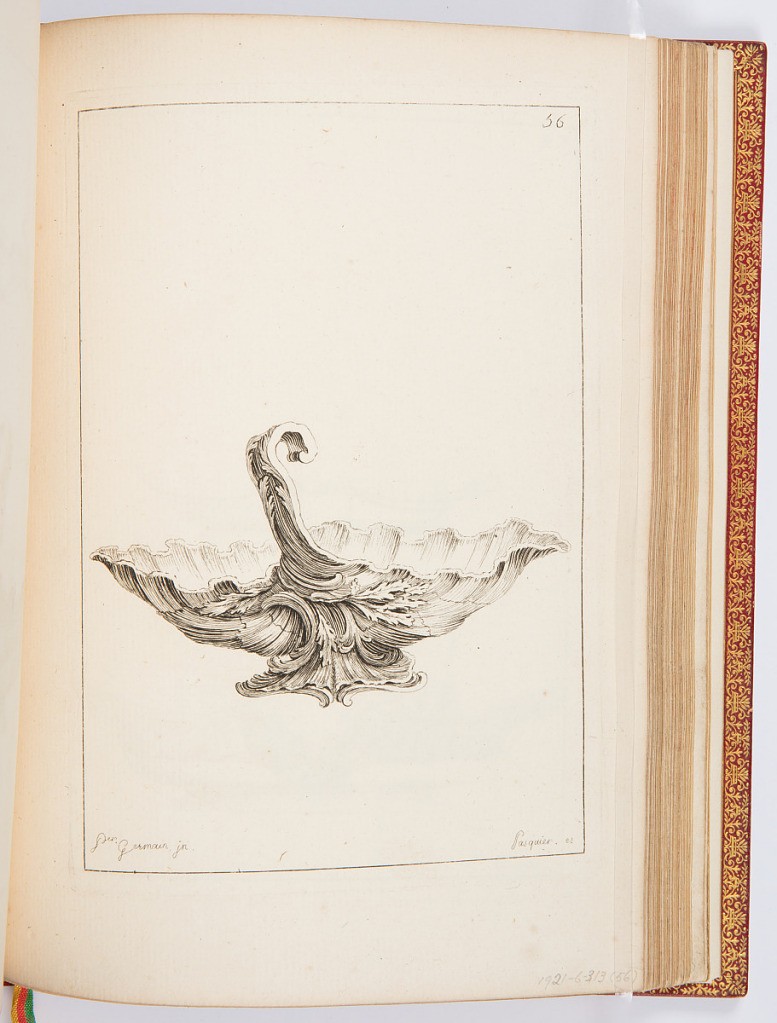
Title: Saucières et Salières
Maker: Pierre Germain, French, 1703 - 1783
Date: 1748
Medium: Etching on laid paper
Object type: Print
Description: Design for a scalloped sauce boat with a curved handle and decorated with branches and scrolls. The plate is signed and numbered.